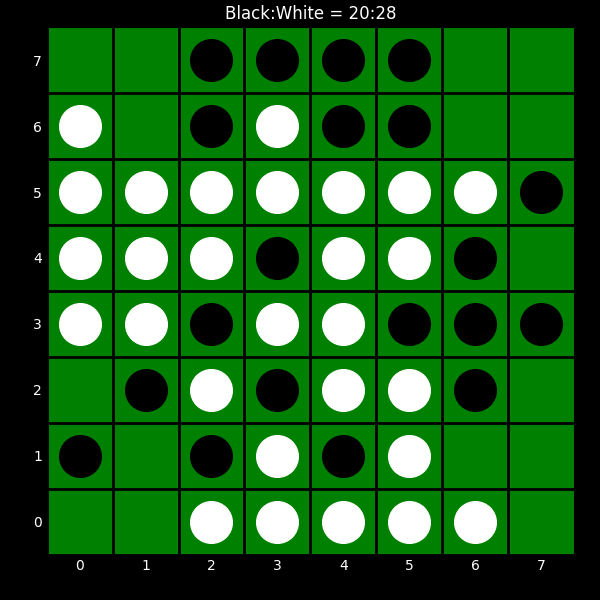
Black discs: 20
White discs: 28